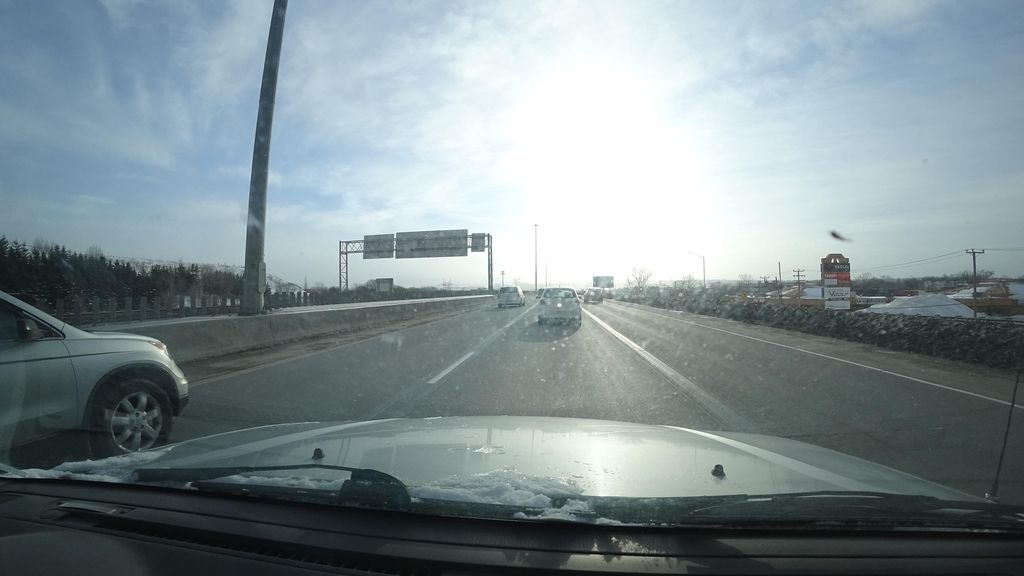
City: quebec_city